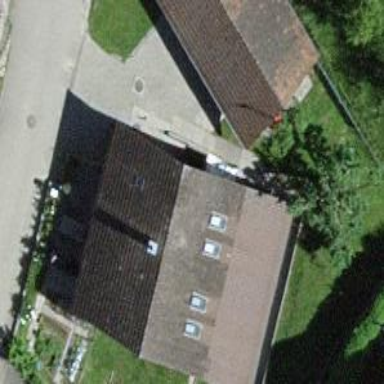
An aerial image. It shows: Garage building.